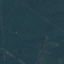
Label: Forest